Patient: sex F, age 59
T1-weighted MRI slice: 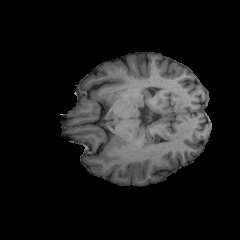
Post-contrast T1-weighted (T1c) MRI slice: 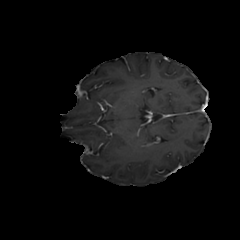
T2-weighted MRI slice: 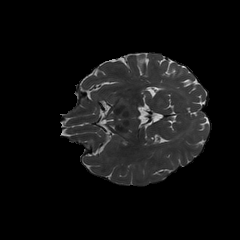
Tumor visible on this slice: no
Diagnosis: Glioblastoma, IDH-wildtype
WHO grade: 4